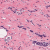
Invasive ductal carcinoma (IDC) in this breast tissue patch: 1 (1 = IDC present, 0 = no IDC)